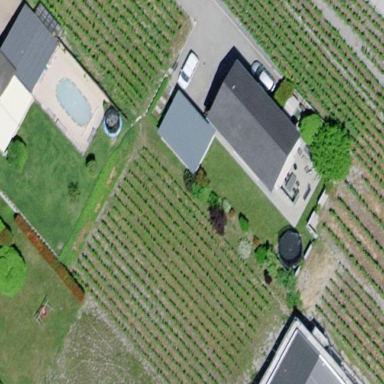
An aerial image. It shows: Vineyard with grape crops.